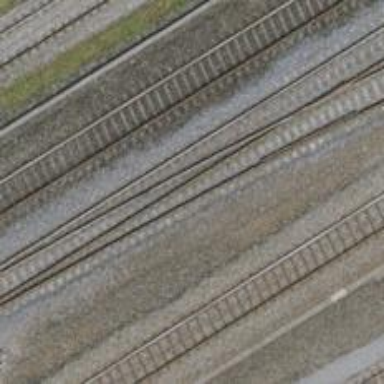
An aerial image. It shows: Single-track electrified railway siding with contact line.